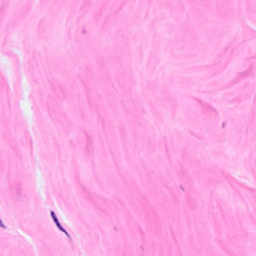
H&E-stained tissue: Breast